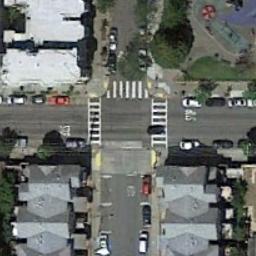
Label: intersection